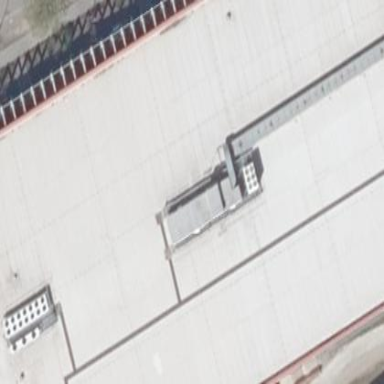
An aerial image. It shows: Supermarket with flat roof.